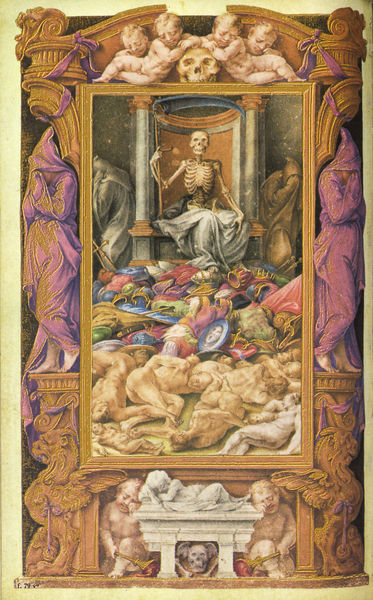
Titel: Stundenbuch des Kardinals Alessandro Farnese
Künstler: Giorgio Giulio Clovio
Institution: New York, Pierpont Morgan Library
Schlagwörter: blau, menschen, braun, bunt, marmor, säulen, weiss, rahmen, schädel, tod, tot, trauer, bild, gold, rosa, engel, schlafen, lila, violett, figuren, schild, weinen, leichen, tote, kapitell, skelett, totenkopf, grab, löwe, putten, jenseits, putti, abbildung, sense, buchmalerei, bestattung, skellet, sprenggiebel, mor, bung, ma, triumph des todes, biegel